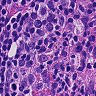
Metastatic tissue present: no